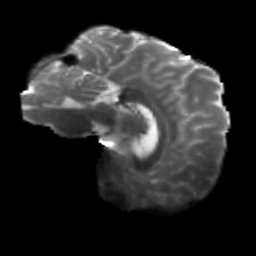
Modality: T2w
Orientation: sagittal
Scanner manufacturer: siemens
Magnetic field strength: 3 T
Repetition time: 4.16 s
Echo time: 0.0806 s